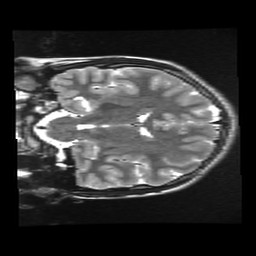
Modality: T2w
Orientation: coronal
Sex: male
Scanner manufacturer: ge
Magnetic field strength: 3 T
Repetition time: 5 s
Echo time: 0.1012 s